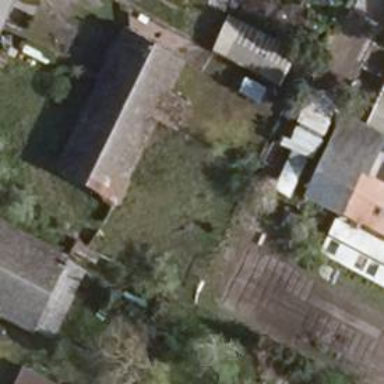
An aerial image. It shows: Flat roof building with grey roof.